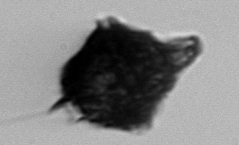
Label: Gonyaulax